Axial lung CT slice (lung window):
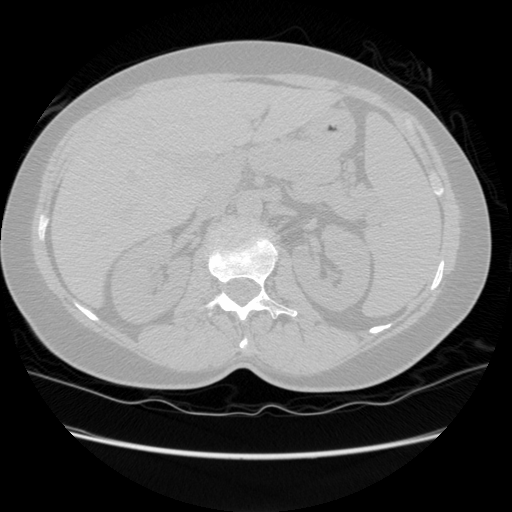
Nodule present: no